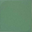
Piece: xx